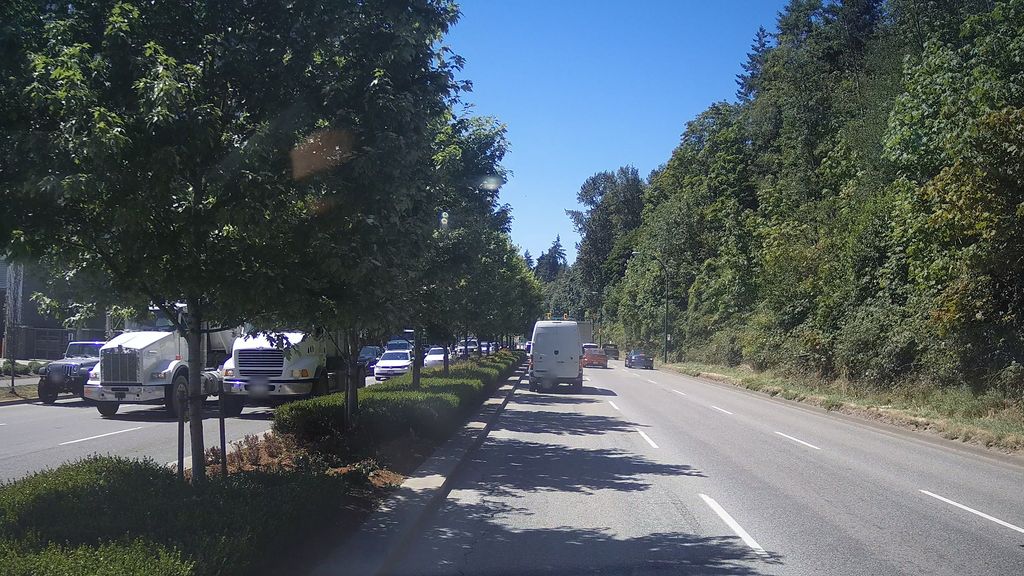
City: vancouver